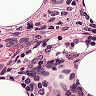
Metastatic tissue present: no